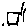
Label: square